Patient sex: F
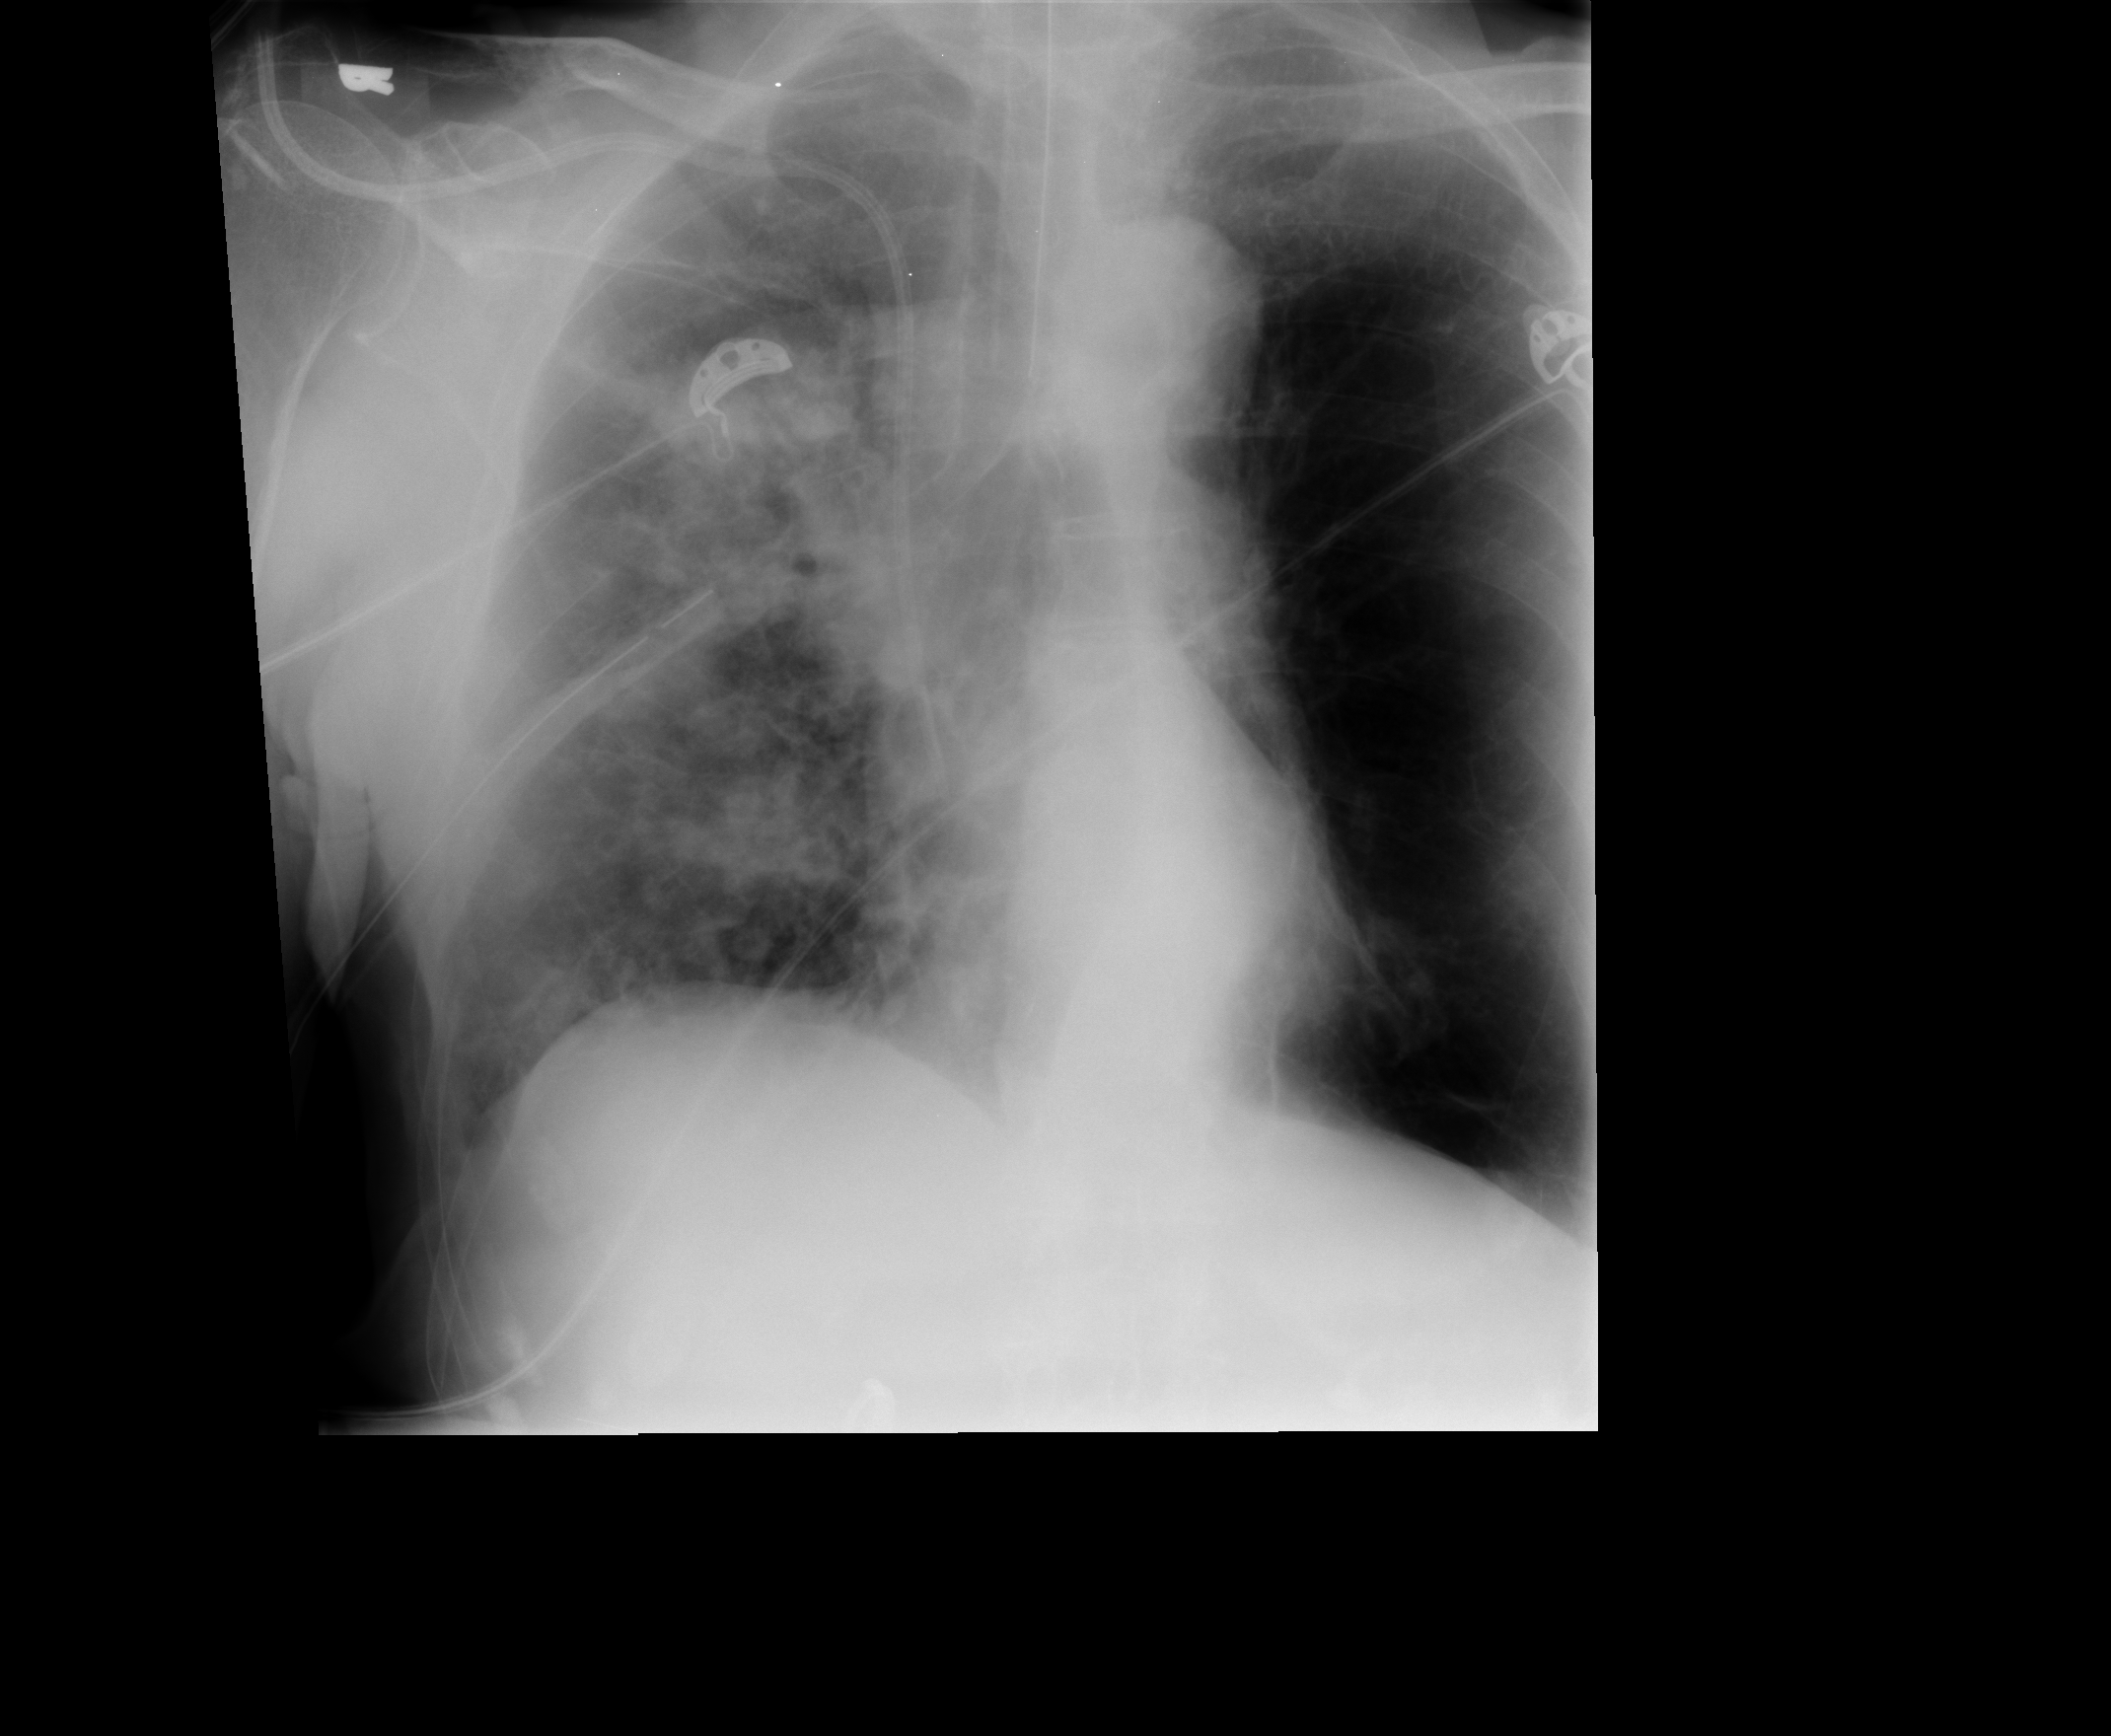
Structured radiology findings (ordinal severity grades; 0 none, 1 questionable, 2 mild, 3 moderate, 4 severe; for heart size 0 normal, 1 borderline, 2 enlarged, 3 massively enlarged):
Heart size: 0
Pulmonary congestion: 0
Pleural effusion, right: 0
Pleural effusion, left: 0
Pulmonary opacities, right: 3
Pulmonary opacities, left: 0
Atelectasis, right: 3
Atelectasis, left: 0